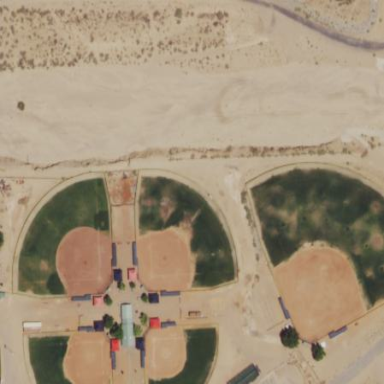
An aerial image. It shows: Baseball pitch for leisure land.